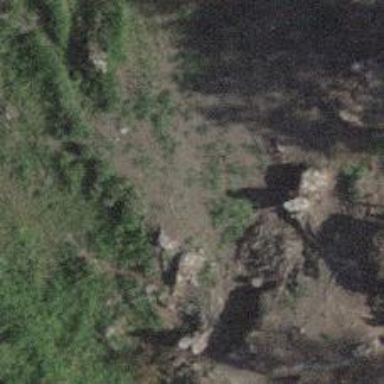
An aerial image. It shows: Retaining wall.